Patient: sex M, age 42
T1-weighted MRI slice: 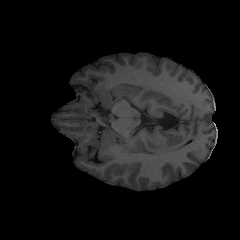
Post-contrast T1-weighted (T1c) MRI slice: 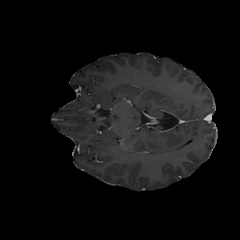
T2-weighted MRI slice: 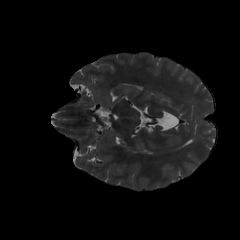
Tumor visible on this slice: no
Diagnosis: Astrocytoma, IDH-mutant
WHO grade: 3